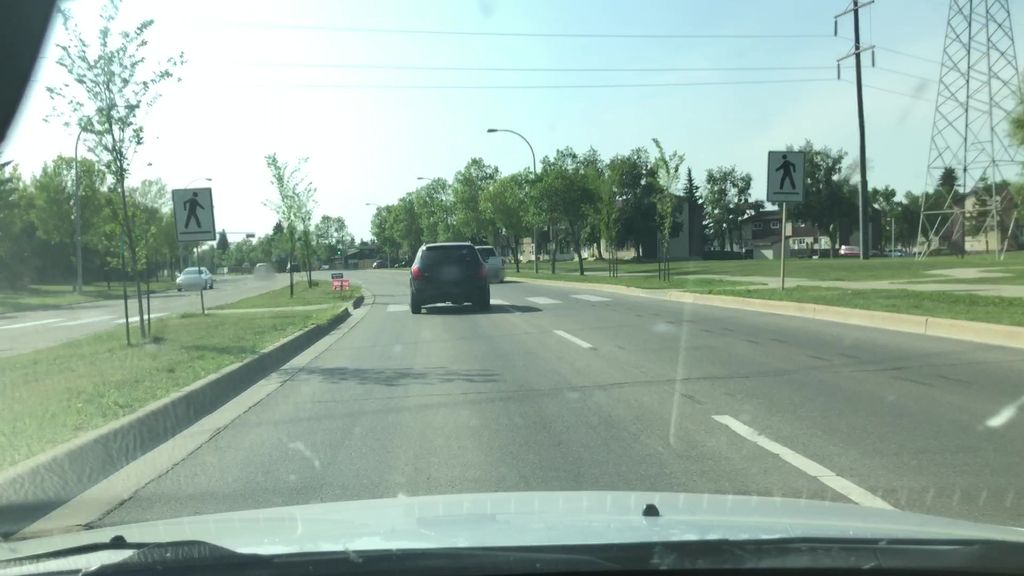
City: edmonton